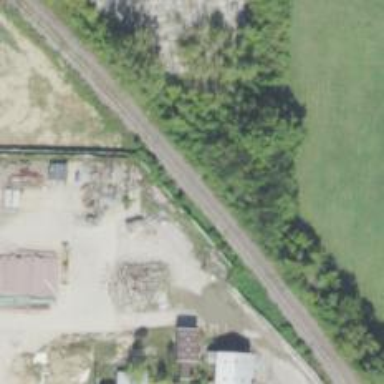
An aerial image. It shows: Disused railway spur service.